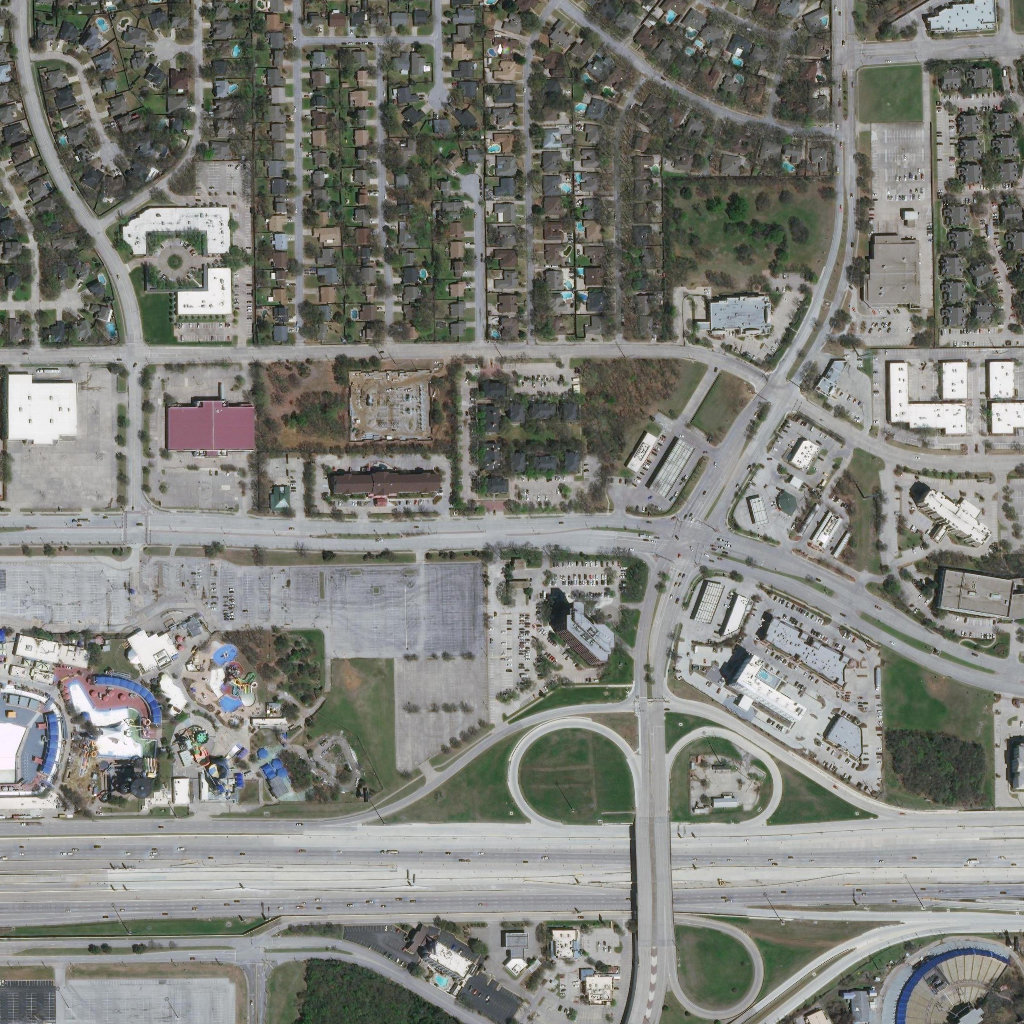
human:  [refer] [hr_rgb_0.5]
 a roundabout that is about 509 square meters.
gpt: <box>[[15, 24, 18, 26, 0]]</box>

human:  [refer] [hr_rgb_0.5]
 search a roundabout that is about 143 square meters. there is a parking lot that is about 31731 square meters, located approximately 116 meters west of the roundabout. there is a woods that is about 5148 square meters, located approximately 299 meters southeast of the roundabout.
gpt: <box>[[58, 59, 60, 61, 0]]</box>

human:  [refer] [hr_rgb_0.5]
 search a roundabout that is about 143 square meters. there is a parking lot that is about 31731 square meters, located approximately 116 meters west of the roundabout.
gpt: <box>[[58, 59, 60, 61, 0]]</box>

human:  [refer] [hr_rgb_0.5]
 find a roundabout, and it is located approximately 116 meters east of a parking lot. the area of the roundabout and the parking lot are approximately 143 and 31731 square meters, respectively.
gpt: <box>[[58, 59, 60, 61, 0]]</box>